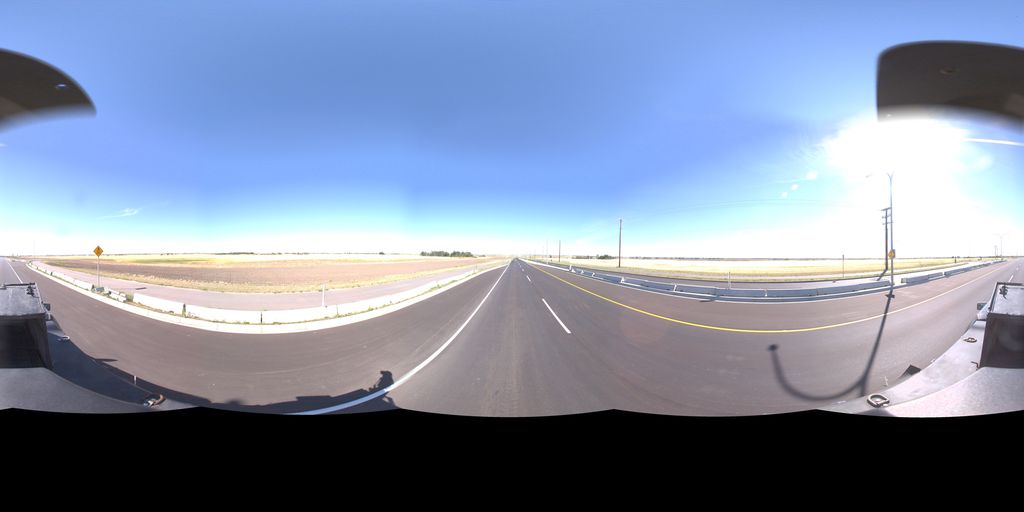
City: saskatoon